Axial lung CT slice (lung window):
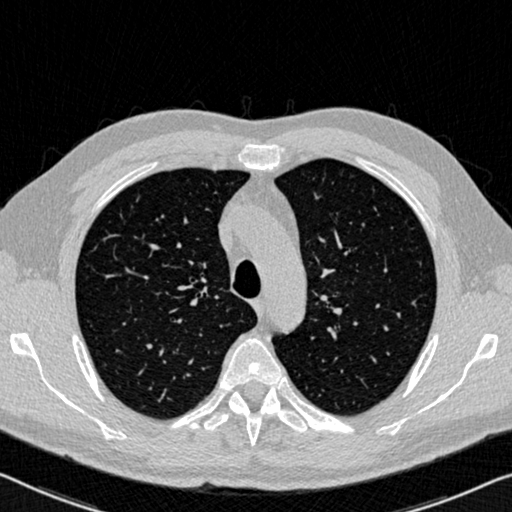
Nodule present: no